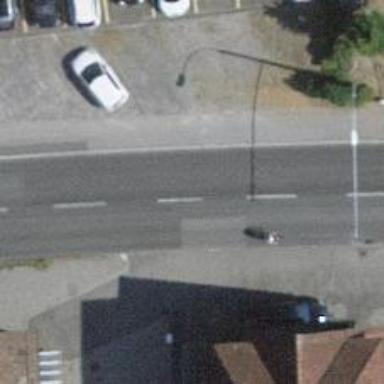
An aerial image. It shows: Primary highway with asphalt surface and trolley wires.